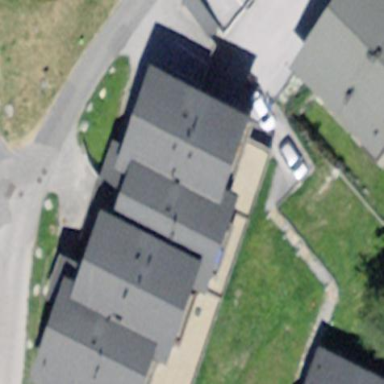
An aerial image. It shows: Building with tiled roof.